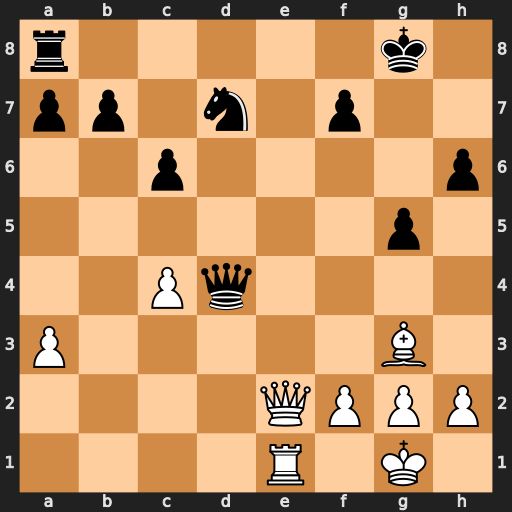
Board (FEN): r5k1/pp1n1p2/2p4p/6p1/2Pq4/P5B1/4QPPP/4R1K1
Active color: w
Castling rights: -
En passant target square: -
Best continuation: Rd1